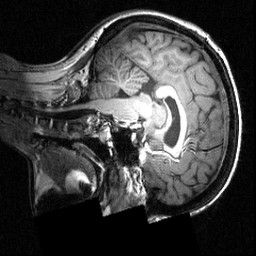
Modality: T1w
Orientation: sagittal
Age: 20
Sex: female
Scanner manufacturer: siemens
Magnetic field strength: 3.951 T
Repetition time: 1.5 s
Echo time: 0.00335 s